Question: i am using jQuery to dynamically add content
'''
$("#articles").prepend('<article><header><p>info</p><h2>You are using Internet Explorer</h2></header><p>It is recommended that you use a modern browser like Firefox, Chrome or install Google Chrome Frame to experience better performance and advanced HTML5 and CSS3 features.</p></article>');
'''
but the HTML i got was

notice the '/>'
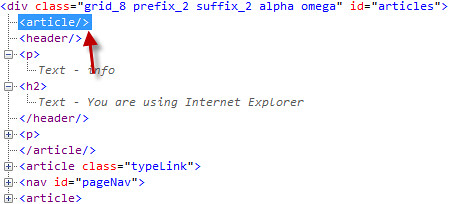
Answer: jQuery is using 'innerHTML', which doesn't always work with HTML5 elements even when the normal 'shiv' is in use. You would need another extra workaround hack, <URL>.
I really don't think the proposed new HTML5 elements are ready for real-world use. They get you no practical gain yet, aren't even finalised, and cause a bunch of problems (working around which can be fragile and cost performance).
They don't really add anything semantic to your warning markup, and you're only ever showing it to IE anyway--the browser that can handle them least well of all.